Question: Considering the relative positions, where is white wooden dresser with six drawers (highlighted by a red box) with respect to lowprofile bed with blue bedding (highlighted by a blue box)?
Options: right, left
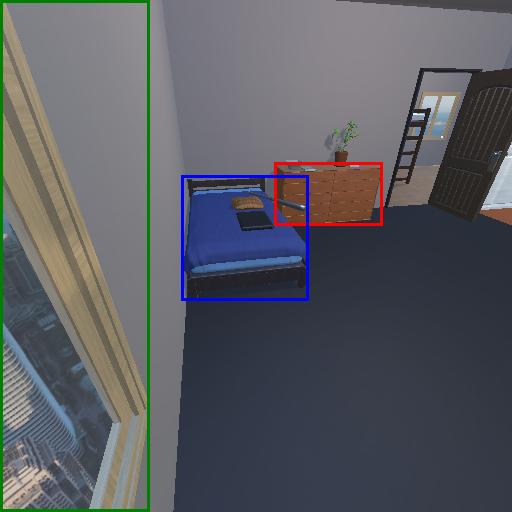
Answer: right